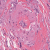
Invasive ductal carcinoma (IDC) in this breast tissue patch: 1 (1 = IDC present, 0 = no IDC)